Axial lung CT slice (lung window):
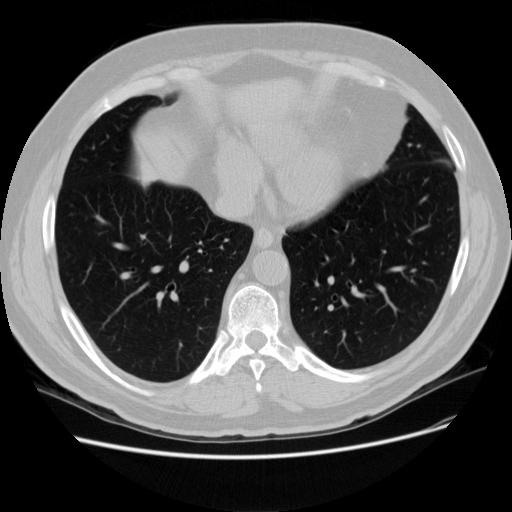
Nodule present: no